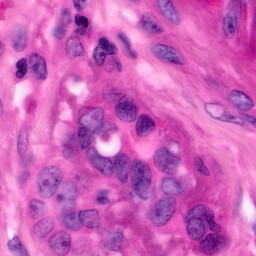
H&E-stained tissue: Pancreatic